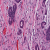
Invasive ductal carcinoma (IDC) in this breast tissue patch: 1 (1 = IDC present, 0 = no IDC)